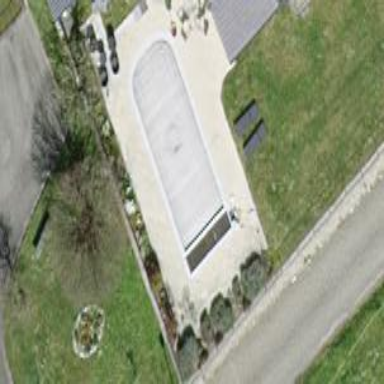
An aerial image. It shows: Swimming pool located in leisure land.